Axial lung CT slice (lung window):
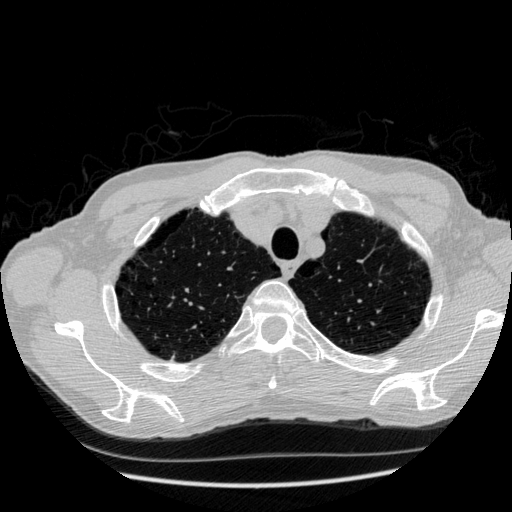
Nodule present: no